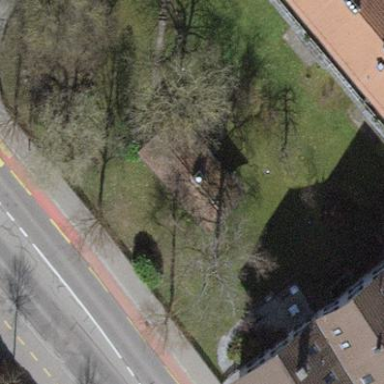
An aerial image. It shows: View of roof of building.